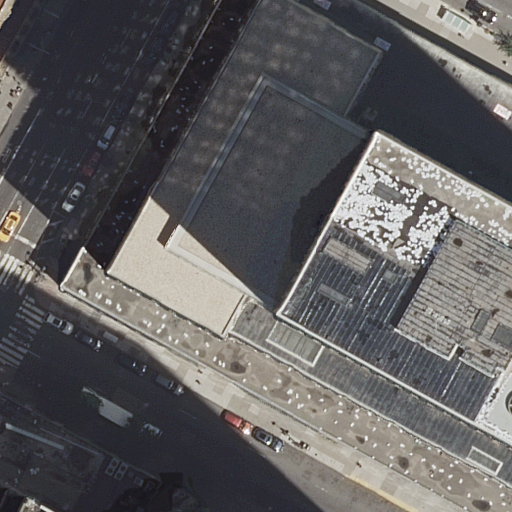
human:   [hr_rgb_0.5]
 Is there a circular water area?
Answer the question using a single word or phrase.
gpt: no

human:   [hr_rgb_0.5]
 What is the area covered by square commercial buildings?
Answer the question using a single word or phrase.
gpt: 0m2

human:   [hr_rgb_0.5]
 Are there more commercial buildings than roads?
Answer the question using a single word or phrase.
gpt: no

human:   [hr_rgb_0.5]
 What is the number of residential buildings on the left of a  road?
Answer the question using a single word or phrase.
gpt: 2

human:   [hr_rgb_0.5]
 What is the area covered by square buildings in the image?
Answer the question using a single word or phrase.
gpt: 0m2

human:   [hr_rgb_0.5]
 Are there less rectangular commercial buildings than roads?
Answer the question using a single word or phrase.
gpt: yes

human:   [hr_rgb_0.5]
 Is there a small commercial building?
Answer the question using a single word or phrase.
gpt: no

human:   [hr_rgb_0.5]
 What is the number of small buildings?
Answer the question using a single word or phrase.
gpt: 0

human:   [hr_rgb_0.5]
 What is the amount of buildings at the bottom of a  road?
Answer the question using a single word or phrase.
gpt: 1

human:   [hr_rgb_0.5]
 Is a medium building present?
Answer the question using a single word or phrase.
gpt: yes

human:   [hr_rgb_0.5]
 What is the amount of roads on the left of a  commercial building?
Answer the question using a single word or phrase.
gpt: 0

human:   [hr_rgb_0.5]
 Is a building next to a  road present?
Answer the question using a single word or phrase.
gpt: yes

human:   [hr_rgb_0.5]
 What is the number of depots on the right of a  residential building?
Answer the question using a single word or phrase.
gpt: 0

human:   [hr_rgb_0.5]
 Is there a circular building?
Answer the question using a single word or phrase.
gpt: no

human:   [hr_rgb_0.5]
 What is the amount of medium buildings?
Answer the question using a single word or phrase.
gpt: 1

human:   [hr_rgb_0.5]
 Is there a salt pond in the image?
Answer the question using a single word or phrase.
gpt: no

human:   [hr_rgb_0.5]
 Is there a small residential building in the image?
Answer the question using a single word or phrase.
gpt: no

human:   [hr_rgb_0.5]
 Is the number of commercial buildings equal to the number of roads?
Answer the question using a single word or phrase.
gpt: no

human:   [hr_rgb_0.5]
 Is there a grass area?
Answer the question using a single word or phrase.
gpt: no

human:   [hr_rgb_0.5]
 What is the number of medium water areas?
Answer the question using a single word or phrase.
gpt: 0

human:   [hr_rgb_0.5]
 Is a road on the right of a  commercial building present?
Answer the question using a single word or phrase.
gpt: no

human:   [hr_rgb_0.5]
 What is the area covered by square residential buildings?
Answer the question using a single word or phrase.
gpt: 0m2

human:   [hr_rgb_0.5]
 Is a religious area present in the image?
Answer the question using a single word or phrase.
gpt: no

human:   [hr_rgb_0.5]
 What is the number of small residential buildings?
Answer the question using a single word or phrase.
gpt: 0

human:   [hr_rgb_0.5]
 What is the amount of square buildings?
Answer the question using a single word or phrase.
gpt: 0

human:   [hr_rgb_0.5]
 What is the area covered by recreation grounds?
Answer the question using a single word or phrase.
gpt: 0m2

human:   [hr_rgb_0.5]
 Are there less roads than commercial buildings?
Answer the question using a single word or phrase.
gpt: no

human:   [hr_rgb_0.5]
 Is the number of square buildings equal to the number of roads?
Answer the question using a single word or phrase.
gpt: no

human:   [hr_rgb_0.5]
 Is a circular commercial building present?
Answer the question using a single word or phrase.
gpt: no

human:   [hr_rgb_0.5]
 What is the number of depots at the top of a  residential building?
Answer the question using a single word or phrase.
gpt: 0

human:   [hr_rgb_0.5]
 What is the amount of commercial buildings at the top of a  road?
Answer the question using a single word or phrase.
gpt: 0

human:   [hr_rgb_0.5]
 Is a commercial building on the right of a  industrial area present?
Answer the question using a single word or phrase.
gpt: no

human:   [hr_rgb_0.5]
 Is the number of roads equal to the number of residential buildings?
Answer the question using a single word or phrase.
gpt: no

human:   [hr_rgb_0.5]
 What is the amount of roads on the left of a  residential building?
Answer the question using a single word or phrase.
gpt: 2

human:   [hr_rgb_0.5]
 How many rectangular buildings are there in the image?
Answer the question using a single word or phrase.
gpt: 3

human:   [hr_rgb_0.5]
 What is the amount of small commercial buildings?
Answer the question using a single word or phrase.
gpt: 0